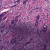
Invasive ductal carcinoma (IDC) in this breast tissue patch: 0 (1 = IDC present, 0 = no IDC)